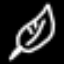
Label: leaf